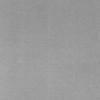
Label: dusty